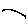
Label: circle